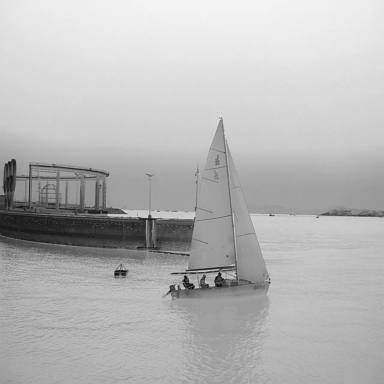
There is a sailboat in the infrared image.